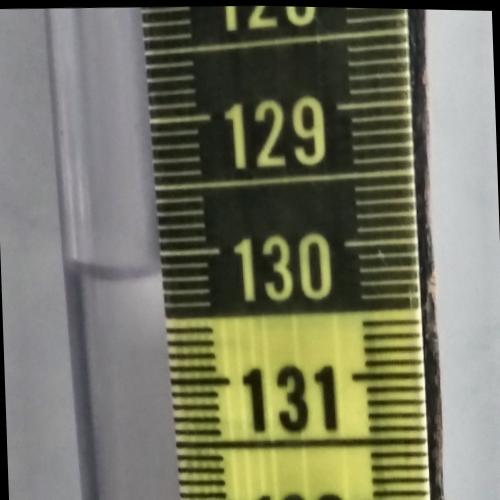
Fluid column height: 130.2 cm